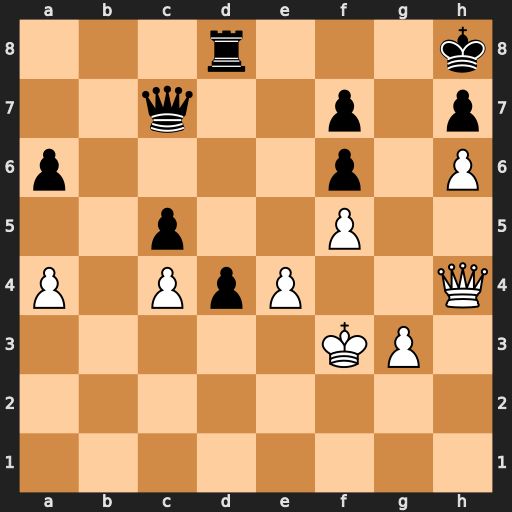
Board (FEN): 3r3k/2q2p1p/p4p1P/2p2P2/P1PpP2Q/5KP1/8/8
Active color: w
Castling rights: -
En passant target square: -
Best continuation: Qxf6+ Kg8 Qg7#